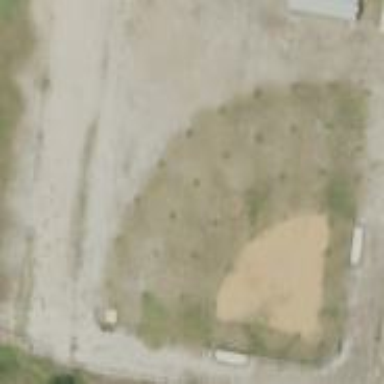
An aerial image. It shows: Baseball pitch for leisure and sports activities.